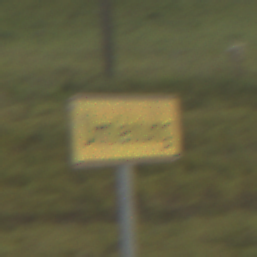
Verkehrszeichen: Umleitungsankuendigung
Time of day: SunriseSunset
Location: Outdoor (Nature)
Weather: PartlyCloudy
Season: NotSpecified
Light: Natural